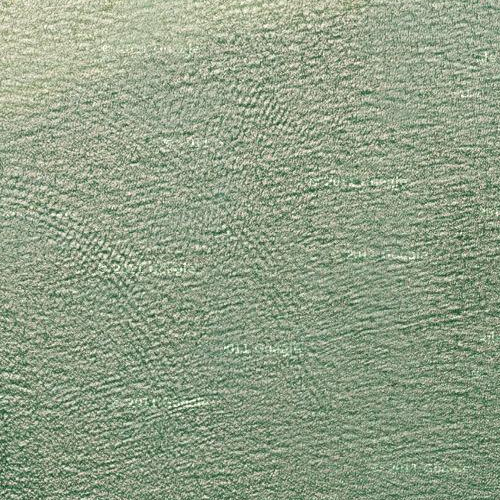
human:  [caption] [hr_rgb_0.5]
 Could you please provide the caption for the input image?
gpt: This is a part of deep green sparkling sea .

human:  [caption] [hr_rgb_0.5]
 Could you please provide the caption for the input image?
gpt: This is a part of deep green sparkling sea with a highway beside .

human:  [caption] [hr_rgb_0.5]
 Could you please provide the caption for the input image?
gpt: This is a part of deep green sparkling sea while a highway passed by .

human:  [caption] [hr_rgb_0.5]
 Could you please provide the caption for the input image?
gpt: A part of ocean with deep green waters while a highway passed by .

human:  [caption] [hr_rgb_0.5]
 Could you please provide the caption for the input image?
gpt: This is a part of deep green sparkling sea with a highway passed by .